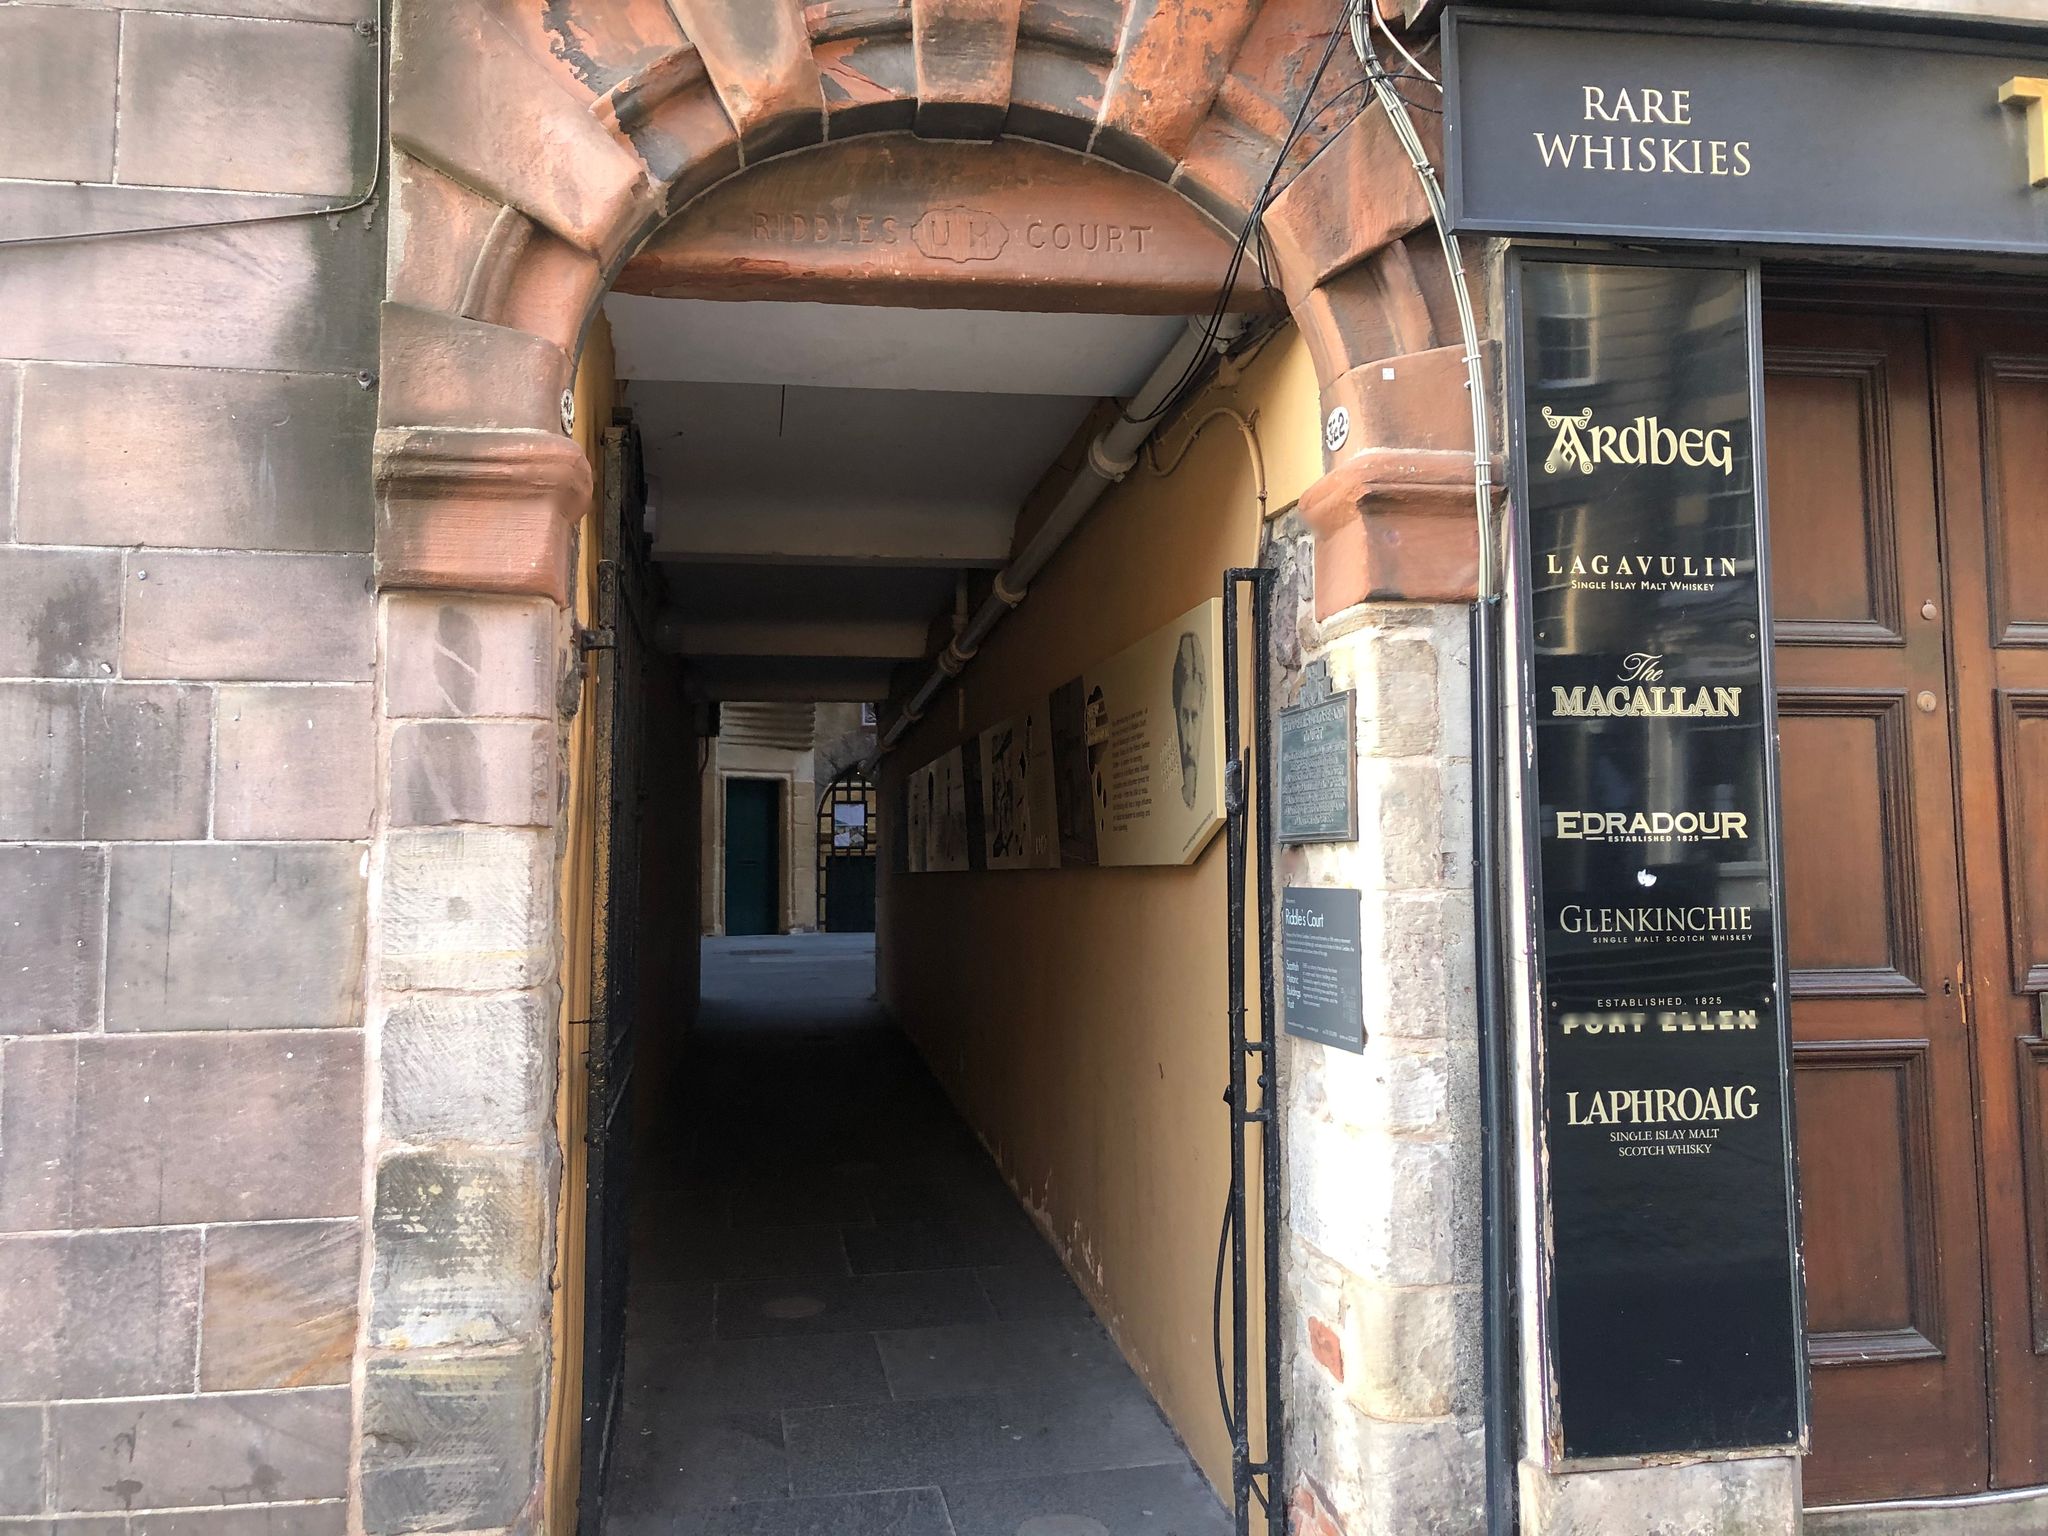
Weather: clear
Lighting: day
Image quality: good
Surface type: walking surface
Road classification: footway
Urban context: urban centre
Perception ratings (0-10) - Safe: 5.07, Lively: 4.16, Beautiful: 7.18, Boring: 2.63, Depressing: 6.24, Wealthy: 6.09